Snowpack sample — Buffalo Mountain, Silverthorne, Colorado, USA (2/22/26, 2:02 PM MST)
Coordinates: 39.622, -106.113
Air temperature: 33 °F
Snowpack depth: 63 cm
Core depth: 40 cm
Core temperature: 26.6 °F
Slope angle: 11°, slope face: 116°
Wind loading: low
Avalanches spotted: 0
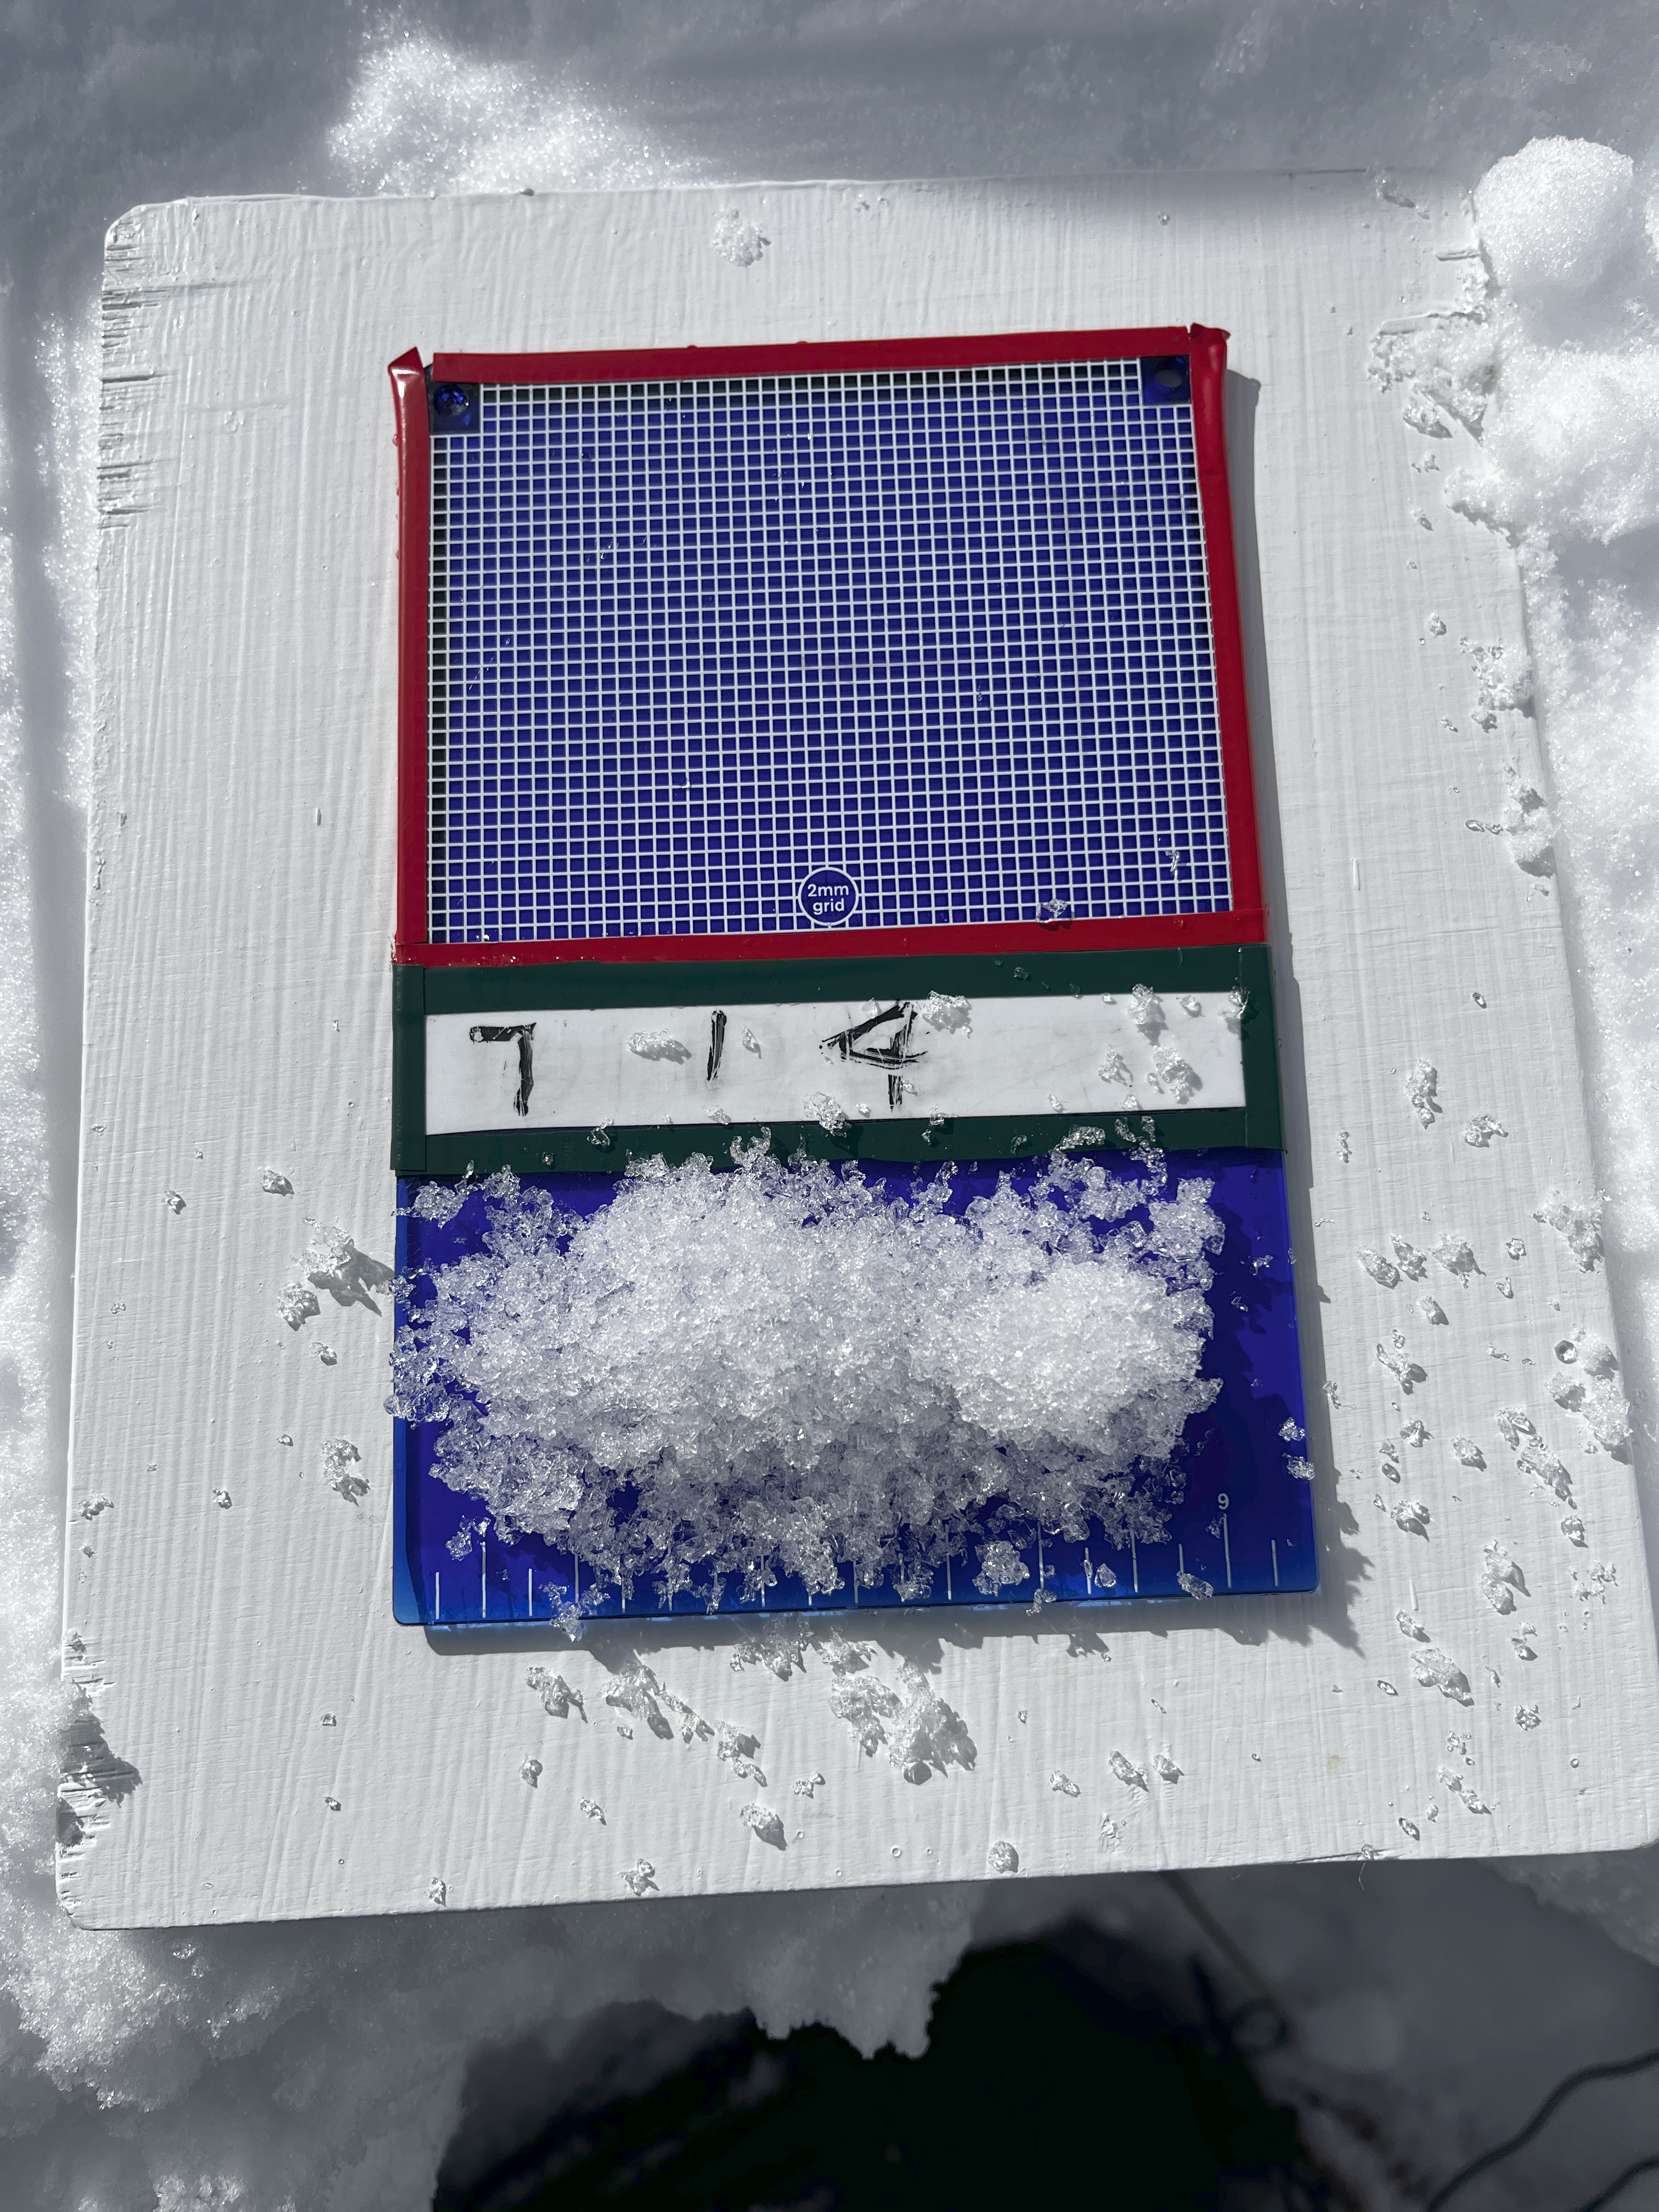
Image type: crystal_card
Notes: In a firebreak similar to site 1, minimal wind loading with no spotted avalanches (not many faces in view though)